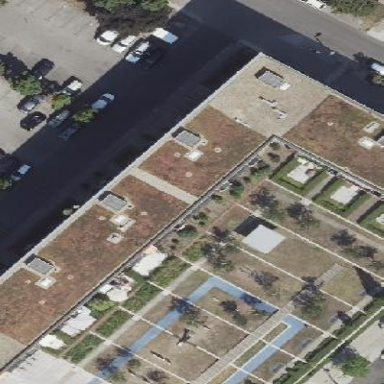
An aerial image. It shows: Apartment building with flat roof.